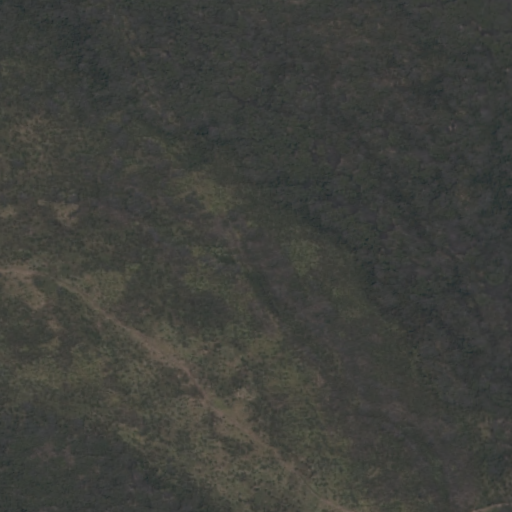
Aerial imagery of lava area in Hawaii named Kipuka Maheo containing only unknown